RGB frame:
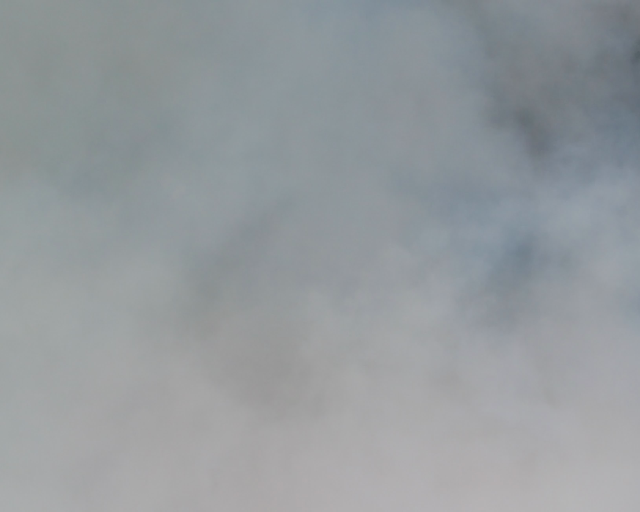
Thermal frame:
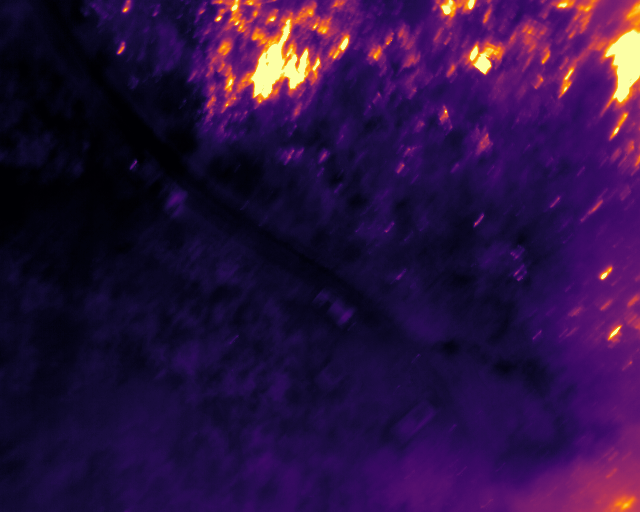
Captured: 2026-02-26 03:05:27
Pixels at or above 80 °C: 4308 (fraction of frame: 0.01315)